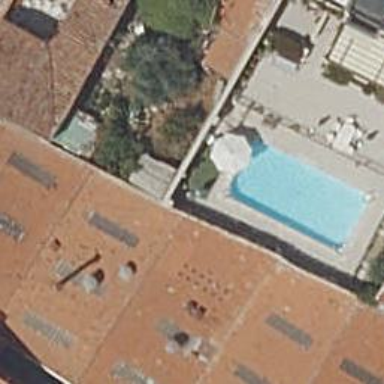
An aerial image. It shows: Swimming pool located in leisure land.